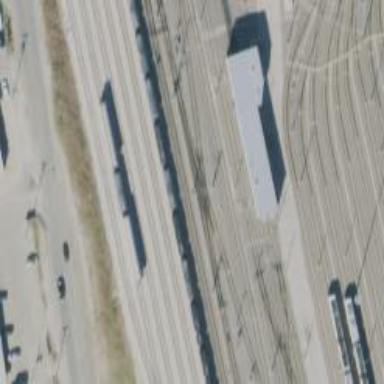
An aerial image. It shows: Light rail yard with electrified contact lines.